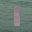
Label: 1